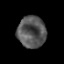
Tissue: prostate
Cell type: T cells
Senescence score: 0.3202
Nuclear area (px): 873
Mean DAPI intensity: 86.086